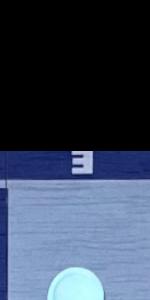
Label: Empty